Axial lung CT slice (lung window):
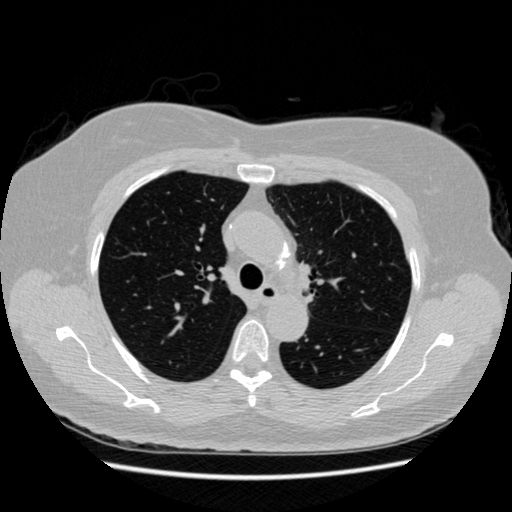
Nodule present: no